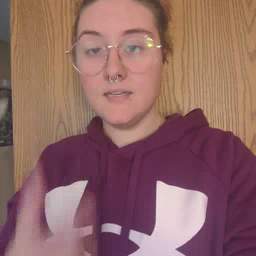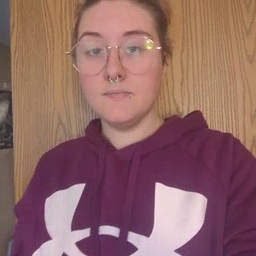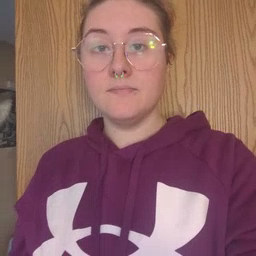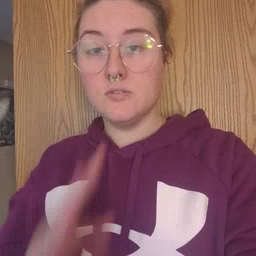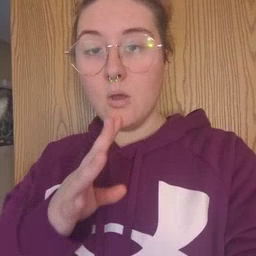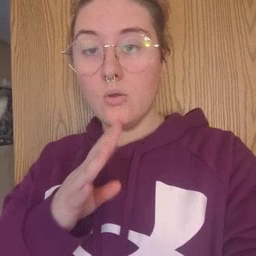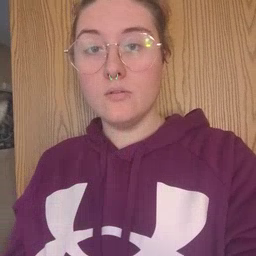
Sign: talk